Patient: sex M, age 32
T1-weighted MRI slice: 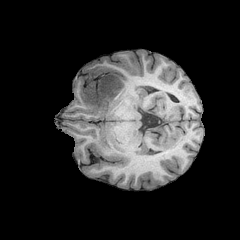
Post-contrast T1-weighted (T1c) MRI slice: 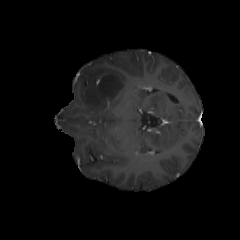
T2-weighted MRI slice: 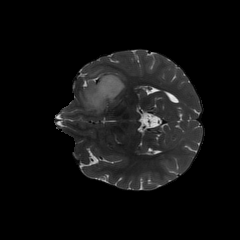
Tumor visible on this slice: yes
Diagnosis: Astrocytoma, IDH-mutant
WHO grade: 2